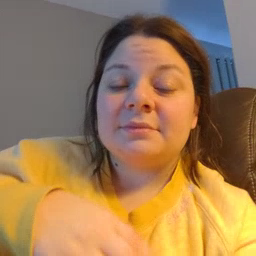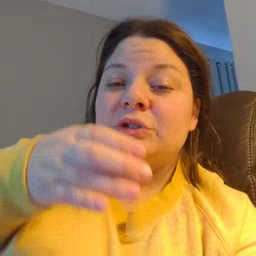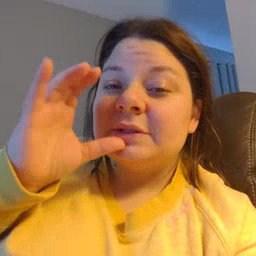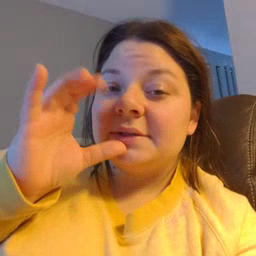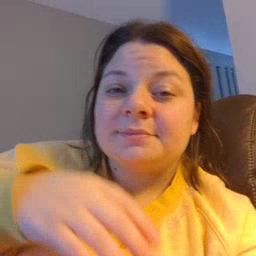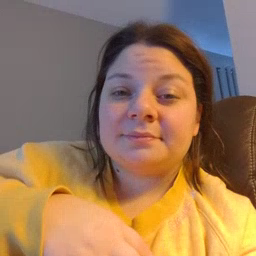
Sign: drink